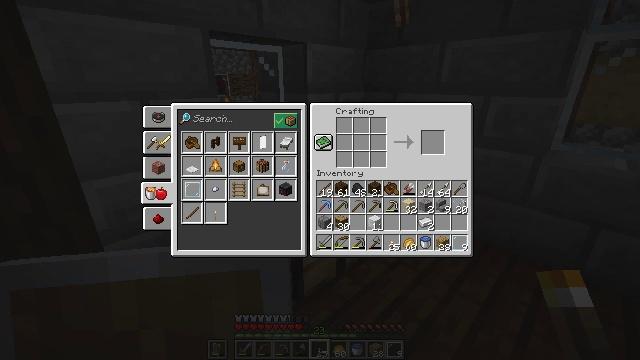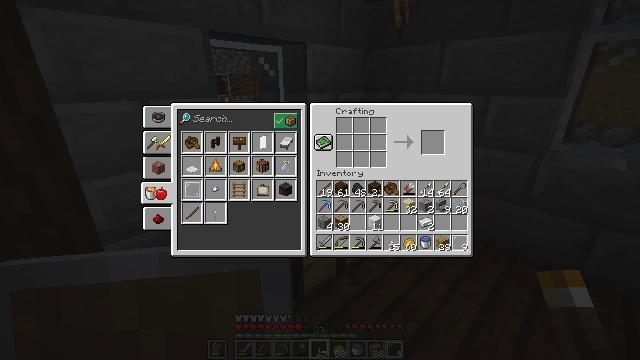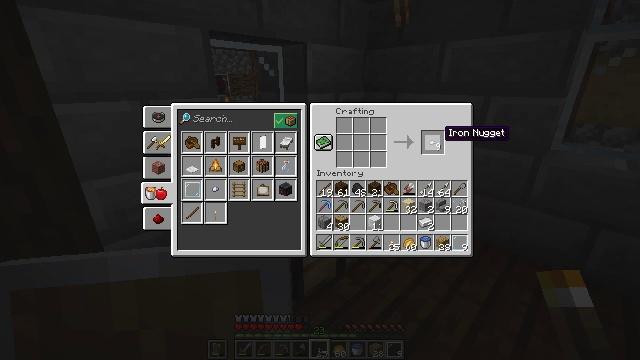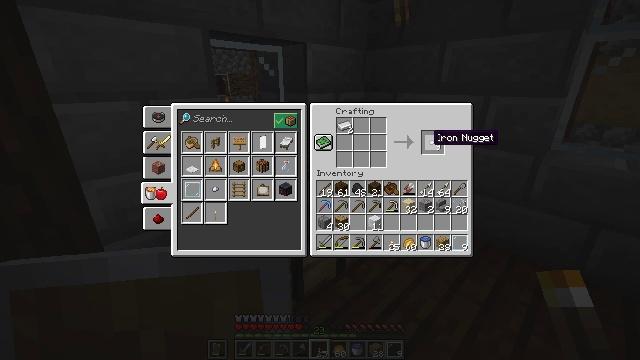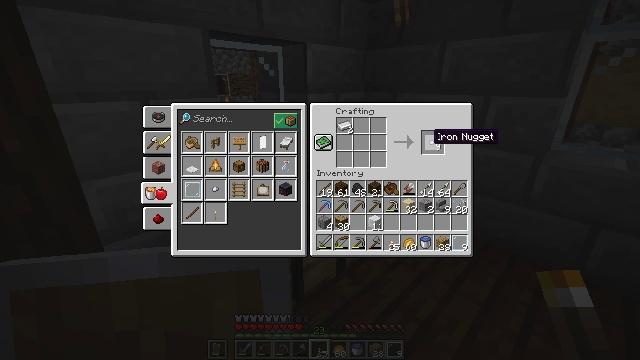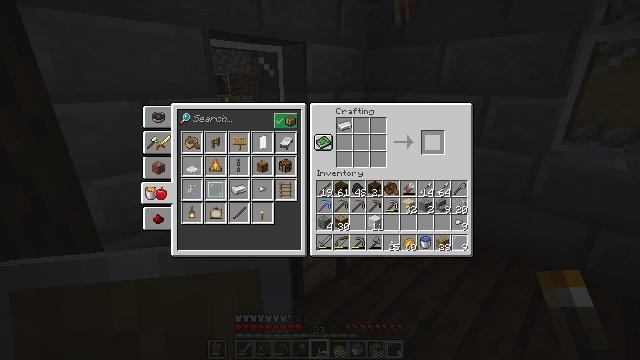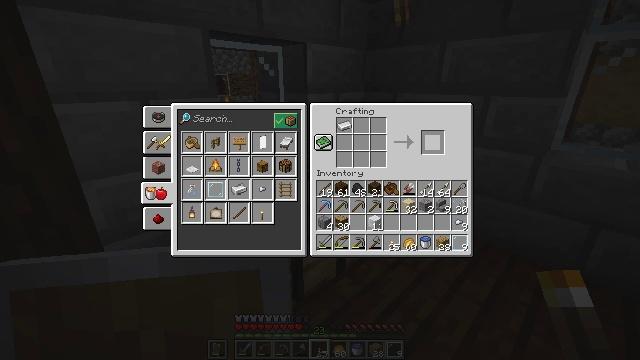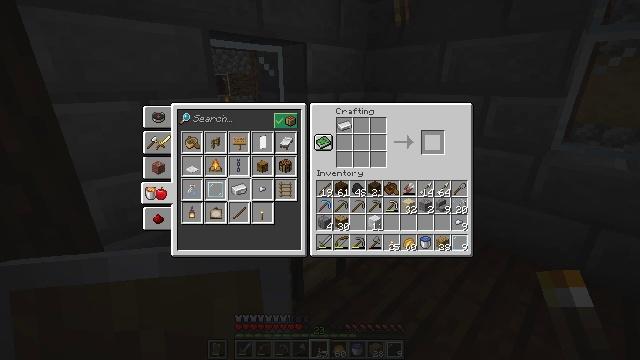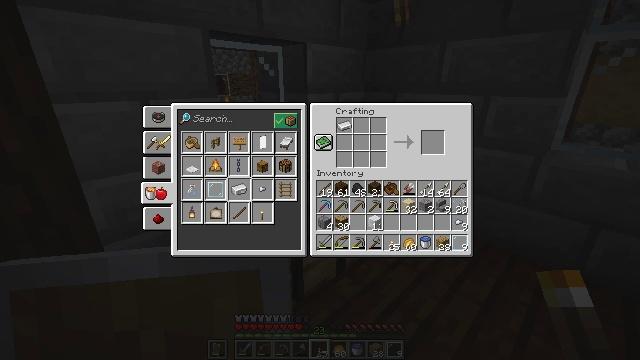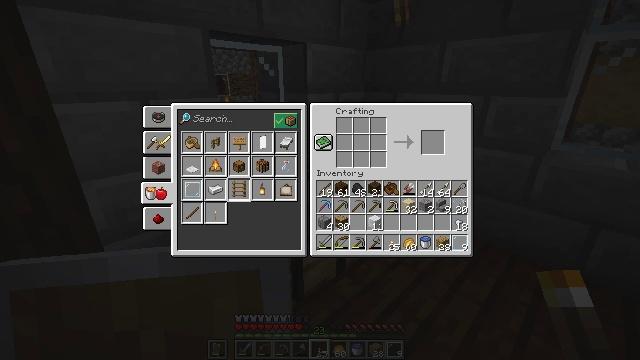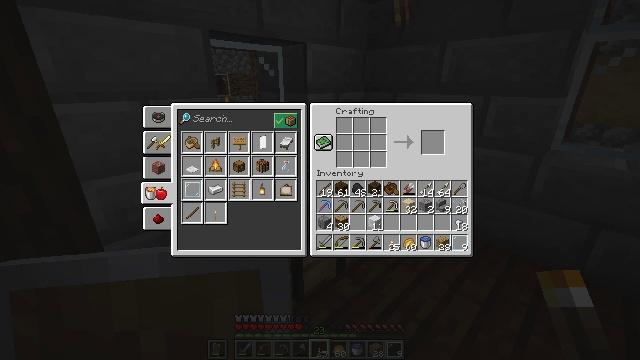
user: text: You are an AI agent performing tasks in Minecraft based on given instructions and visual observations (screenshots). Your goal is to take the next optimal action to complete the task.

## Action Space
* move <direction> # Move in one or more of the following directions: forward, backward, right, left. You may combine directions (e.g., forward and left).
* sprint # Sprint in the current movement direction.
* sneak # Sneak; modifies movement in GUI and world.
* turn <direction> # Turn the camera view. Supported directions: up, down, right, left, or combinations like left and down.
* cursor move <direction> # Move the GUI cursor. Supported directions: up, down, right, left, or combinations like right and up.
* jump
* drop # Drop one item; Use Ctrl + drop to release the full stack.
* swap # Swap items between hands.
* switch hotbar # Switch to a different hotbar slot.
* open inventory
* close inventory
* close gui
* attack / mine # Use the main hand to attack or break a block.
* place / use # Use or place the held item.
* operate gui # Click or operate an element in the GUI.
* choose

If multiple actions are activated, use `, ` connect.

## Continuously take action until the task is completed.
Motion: motion action
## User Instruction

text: Break down iron ingot in the crafting table to get iron nugget.
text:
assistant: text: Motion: sneak, turn left
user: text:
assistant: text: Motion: sneak, turn left and down
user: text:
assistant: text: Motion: sneak, turn left
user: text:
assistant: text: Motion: sneak
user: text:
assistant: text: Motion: sneak, attack / mine
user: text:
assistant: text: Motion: sneak, attack / mine
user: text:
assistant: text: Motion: sneak
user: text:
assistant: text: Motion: sneak, turn left
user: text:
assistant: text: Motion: no_op
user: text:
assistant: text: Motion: turn up
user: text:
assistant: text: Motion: turn up